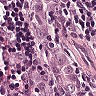
Metastatic tissue present: yes